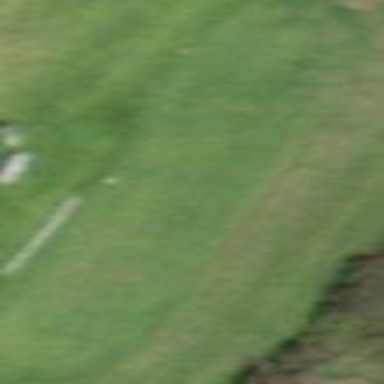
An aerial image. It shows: Golf tee.